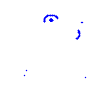
Particle: pion